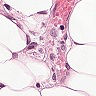
Metastatic tissue present: yes